四年级 · 算术
求下图的面积, 既可以列式为: $(10+20) \times 15$, 也可以列式为: $10 \times 15+20 \times 15$ 。这两个算式之间的关系符合（）。（图中单位: $\mathrm{cm}$ )

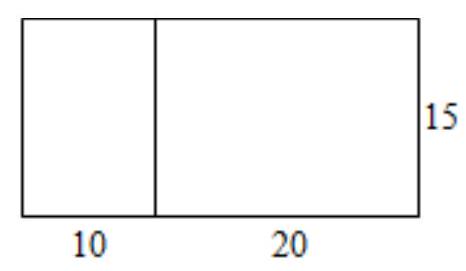
A. 乘法交换律
B. 乘法结合律
C. 乘法分配律

答案: C
解析: 解C

【分析】根据乘法分配律的意义和形式进行判断, 据此解决。

【详解】长方形的图形面积可以表示为: $(10+20) \times 15$

也可以表示为: $10 \times 15+20 \times 15$

即: $(10+20) \times 15=10 \times 15+20 \times 15$

两个算式之间的关系符合乘法分配律。

故答案为: C

【点睛】解决本题的关键是熟练掌握乘法分配律的意义和形式。